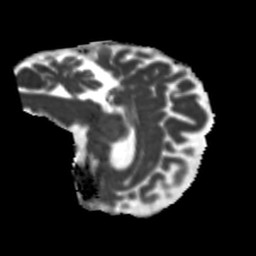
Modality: MD
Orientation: sagittal
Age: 59
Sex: female
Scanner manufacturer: siemens
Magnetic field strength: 3 T
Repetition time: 5.25 s
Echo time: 0.08 s